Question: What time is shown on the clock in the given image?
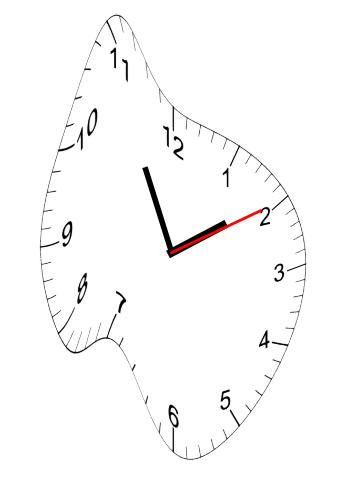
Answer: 01:55:10